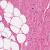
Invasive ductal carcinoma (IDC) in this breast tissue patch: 0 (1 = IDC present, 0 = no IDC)